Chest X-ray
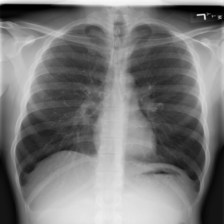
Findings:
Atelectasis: negative
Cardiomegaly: negative
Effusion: negative
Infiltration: negative
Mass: negative
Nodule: negative
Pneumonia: negative
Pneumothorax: negative
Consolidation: negative
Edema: negative
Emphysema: negative
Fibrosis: negative
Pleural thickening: negative
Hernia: negative